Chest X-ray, PA view. Patient: 41 years old, sex M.
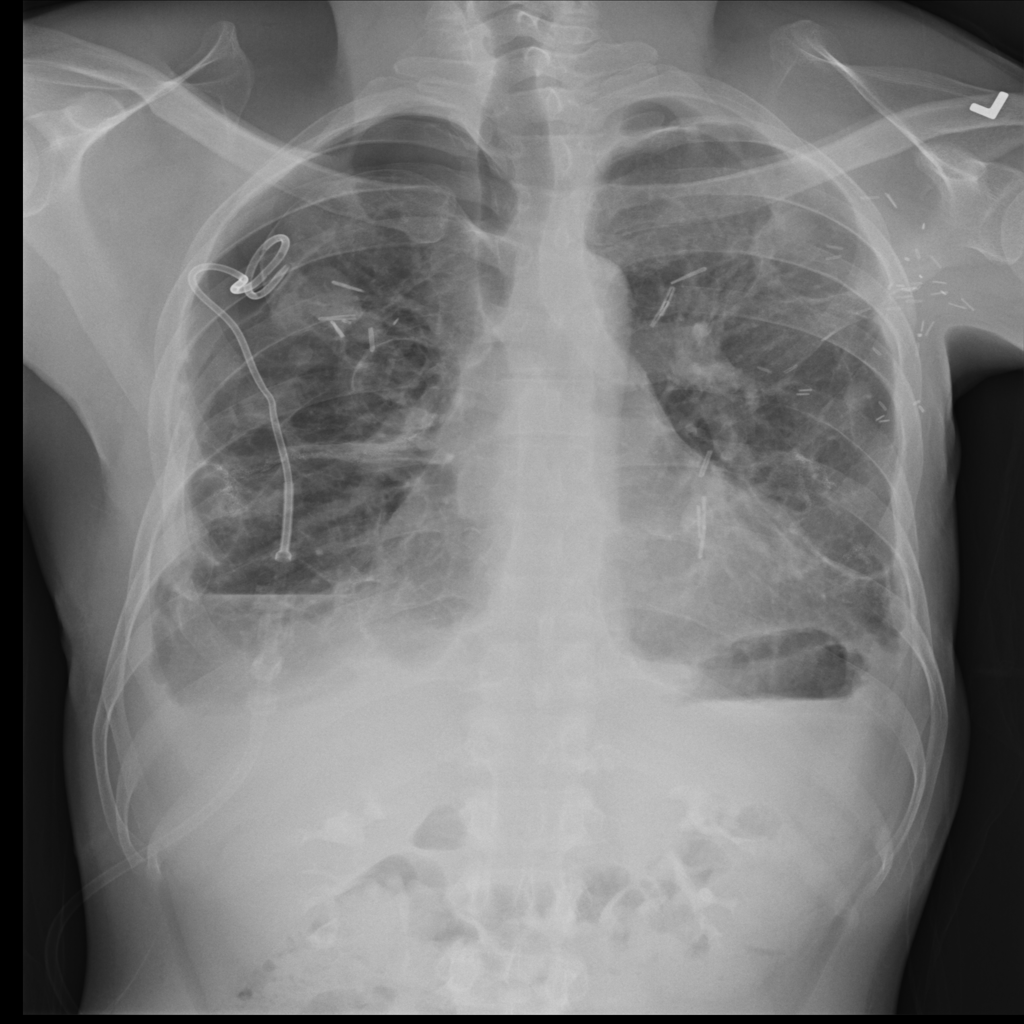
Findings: Effusion, Pneumothorax